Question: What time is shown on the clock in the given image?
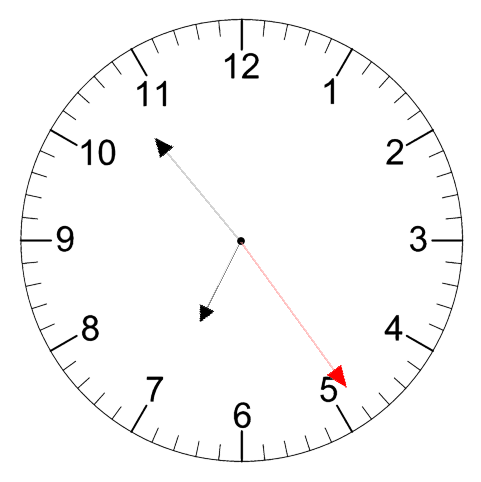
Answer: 06:53:24